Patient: sex M, age 46
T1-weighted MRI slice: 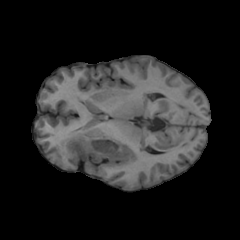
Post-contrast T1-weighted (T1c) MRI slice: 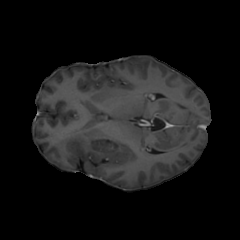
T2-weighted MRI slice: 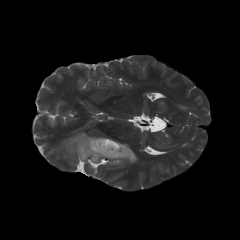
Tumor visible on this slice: yes
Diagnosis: Oligodendroglioma, IDH-mutant, 1p/19q-codeleted
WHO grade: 2